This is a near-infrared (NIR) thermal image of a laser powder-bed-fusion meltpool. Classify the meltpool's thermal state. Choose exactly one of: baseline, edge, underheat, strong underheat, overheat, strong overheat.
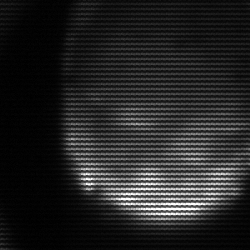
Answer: edge